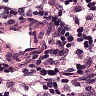
Metastatic tissue present: no